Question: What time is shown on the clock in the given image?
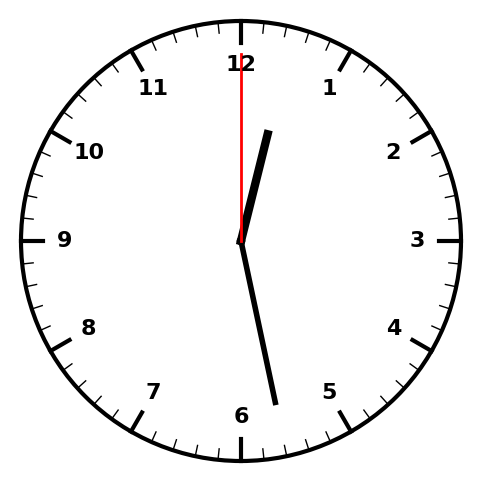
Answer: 12:28:00